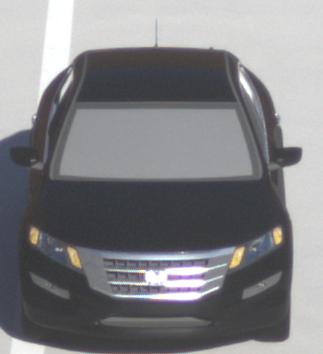
Make: Honda
Model: Crosstour
Detailed model: -
Model produced from: 2009
Model produced until: 2012
Doors: 4
Color: black
Road condition: dry road
Daytime: morning or afternoon
Contrast: high contrast